Interaction volume radius: 5 \u00c5
Interaction volume height: 20 \u00c5
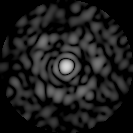
Disorder parameter: 0.8582